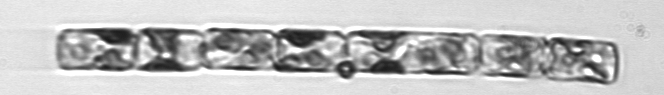
Label: Guinardia_delicatula